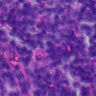
Metastatic tissue present: no